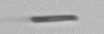
Label: fiber